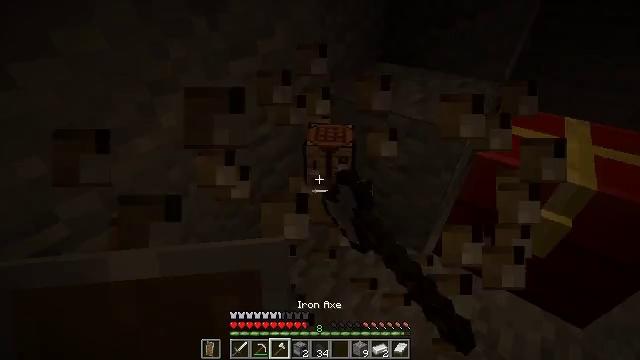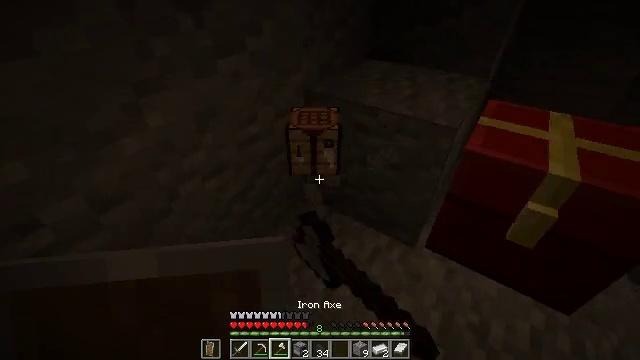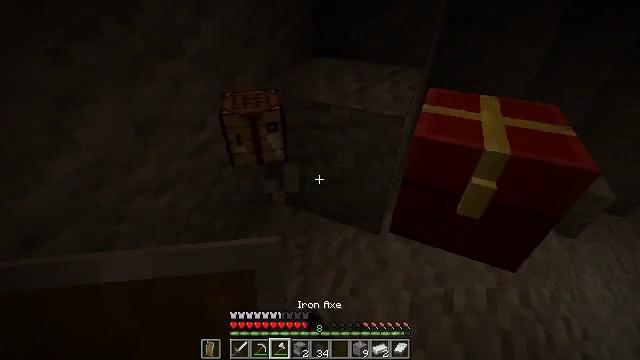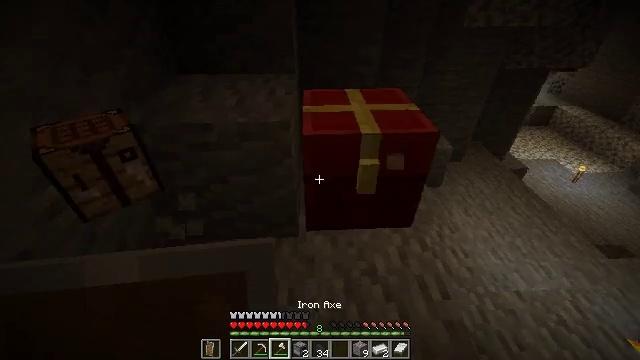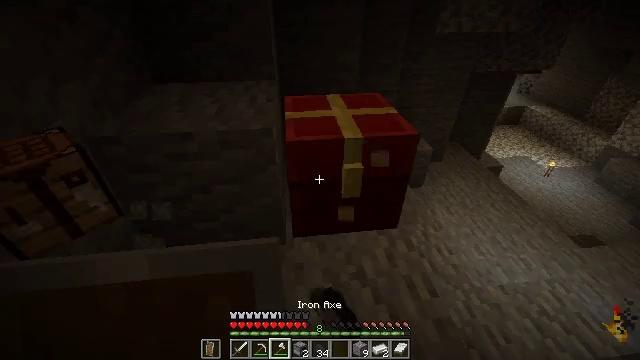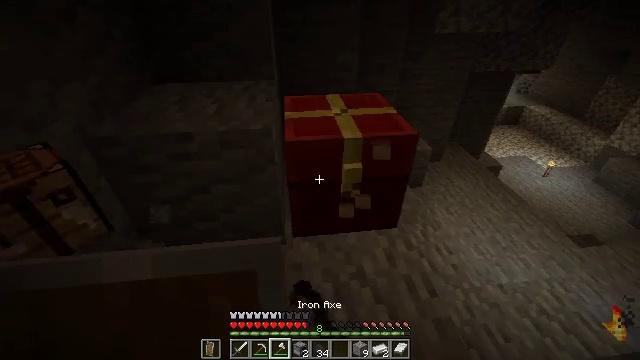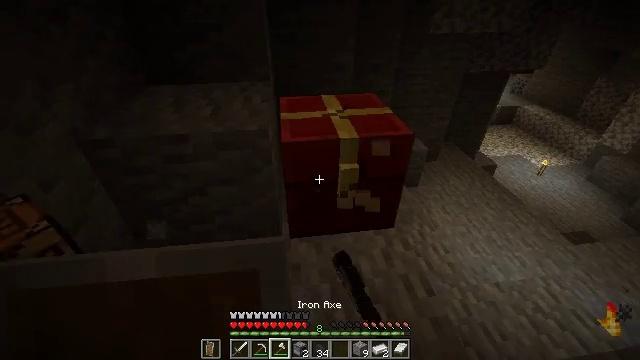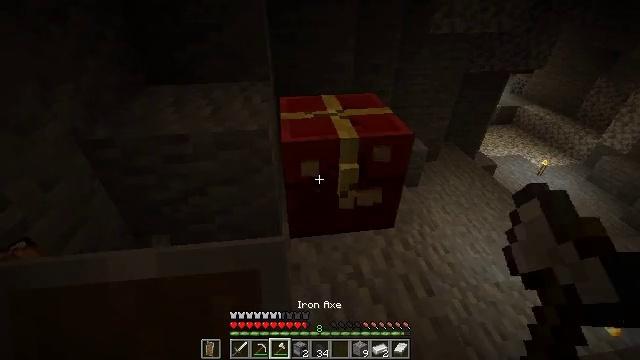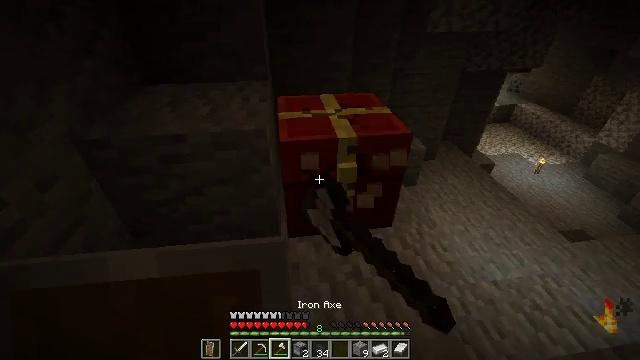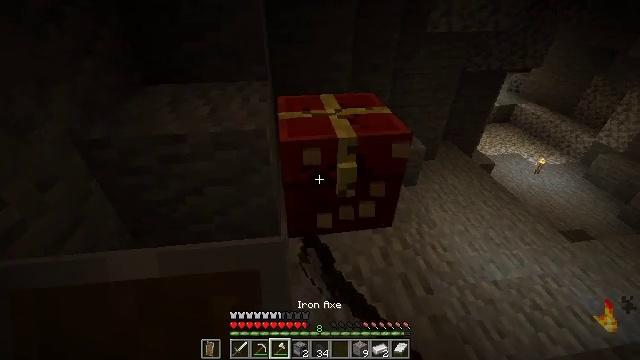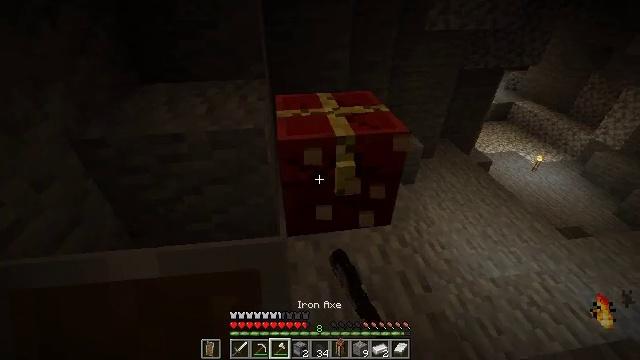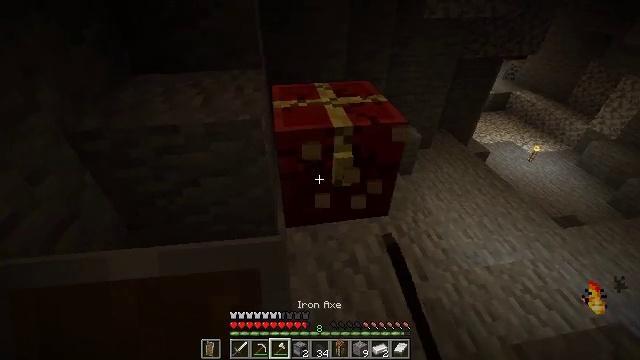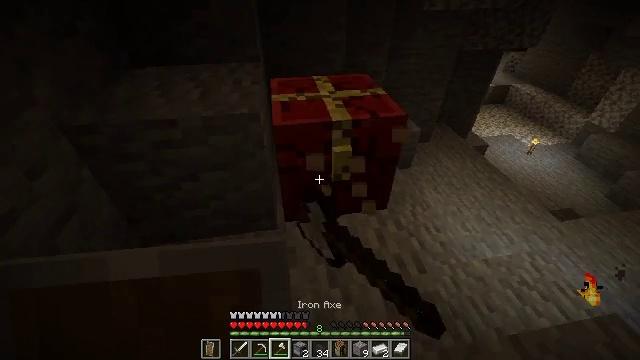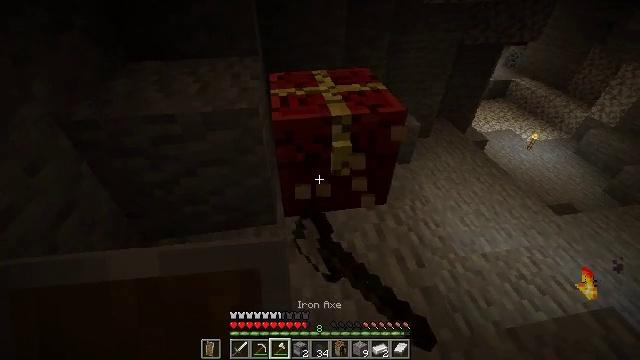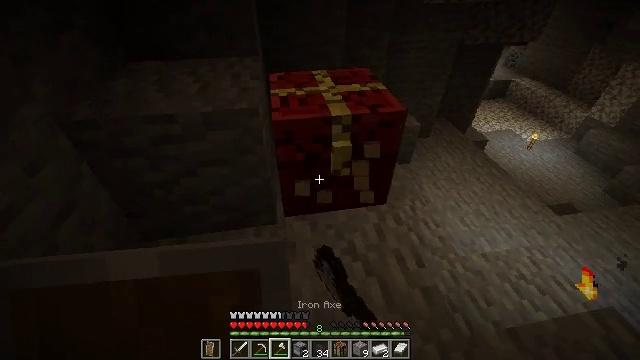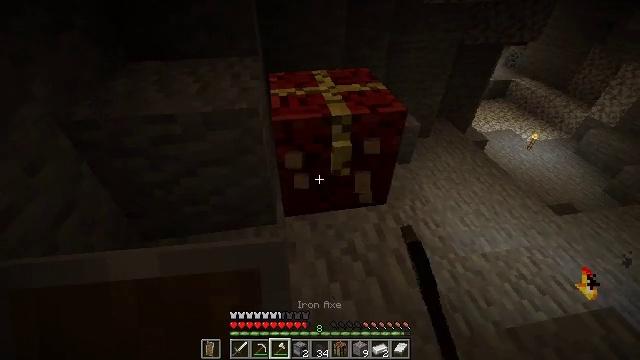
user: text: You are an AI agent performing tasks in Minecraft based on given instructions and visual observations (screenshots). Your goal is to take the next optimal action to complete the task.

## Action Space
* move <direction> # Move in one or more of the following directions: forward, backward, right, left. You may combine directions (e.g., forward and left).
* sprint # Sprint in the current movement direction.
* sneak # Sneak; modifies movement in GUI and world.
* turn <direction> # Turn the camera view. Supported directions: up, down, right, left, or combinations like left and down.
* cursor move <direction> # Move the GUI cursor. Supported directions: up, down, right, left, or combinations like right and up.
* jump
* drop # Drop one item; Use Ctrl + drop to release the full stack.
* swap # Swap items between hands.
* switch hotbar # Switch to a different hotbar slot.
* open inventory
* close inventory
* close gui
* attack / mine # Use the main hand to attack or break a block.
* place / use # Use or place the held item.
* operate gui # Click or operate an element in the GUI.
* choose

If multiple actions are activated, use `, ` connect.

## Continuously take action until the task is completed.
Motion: motion action
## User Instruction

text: Break the chest to retrieve items inside.
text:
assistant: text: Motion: turn right, attack / mine
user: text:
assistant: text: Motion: turn right, attack / mine
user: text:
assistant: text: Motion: turn right and up, attack / mine
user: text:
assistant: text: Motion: turn right and up, attack / mine
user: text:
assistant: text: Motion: attack / mine
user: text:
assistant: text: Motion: attack / mine
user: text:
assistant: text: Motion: attack / mine
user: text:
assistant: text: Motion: attack / mine
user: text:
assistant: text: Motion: attack / mine
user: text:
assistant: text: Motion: attack / mine
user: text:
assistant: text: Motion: turn down, attack / mine
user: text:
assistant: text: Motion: turn down, attack / mine
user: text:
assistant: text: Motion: turn down, attack / mine
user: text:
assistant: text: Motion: attack / mine
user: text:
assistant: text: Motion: attack / mine
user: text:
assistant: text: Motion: attack / mine
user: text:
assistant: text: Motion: attack / mine
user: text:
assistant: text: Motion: attack / mine
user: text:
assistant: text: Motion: attack / mine
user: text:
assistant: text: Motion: move forward, attack / mine
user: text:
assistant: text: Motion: move forward, attack / mine
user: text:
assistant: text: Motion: attack / mine